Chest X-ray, PA view. Patient: 56 years old, sex M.
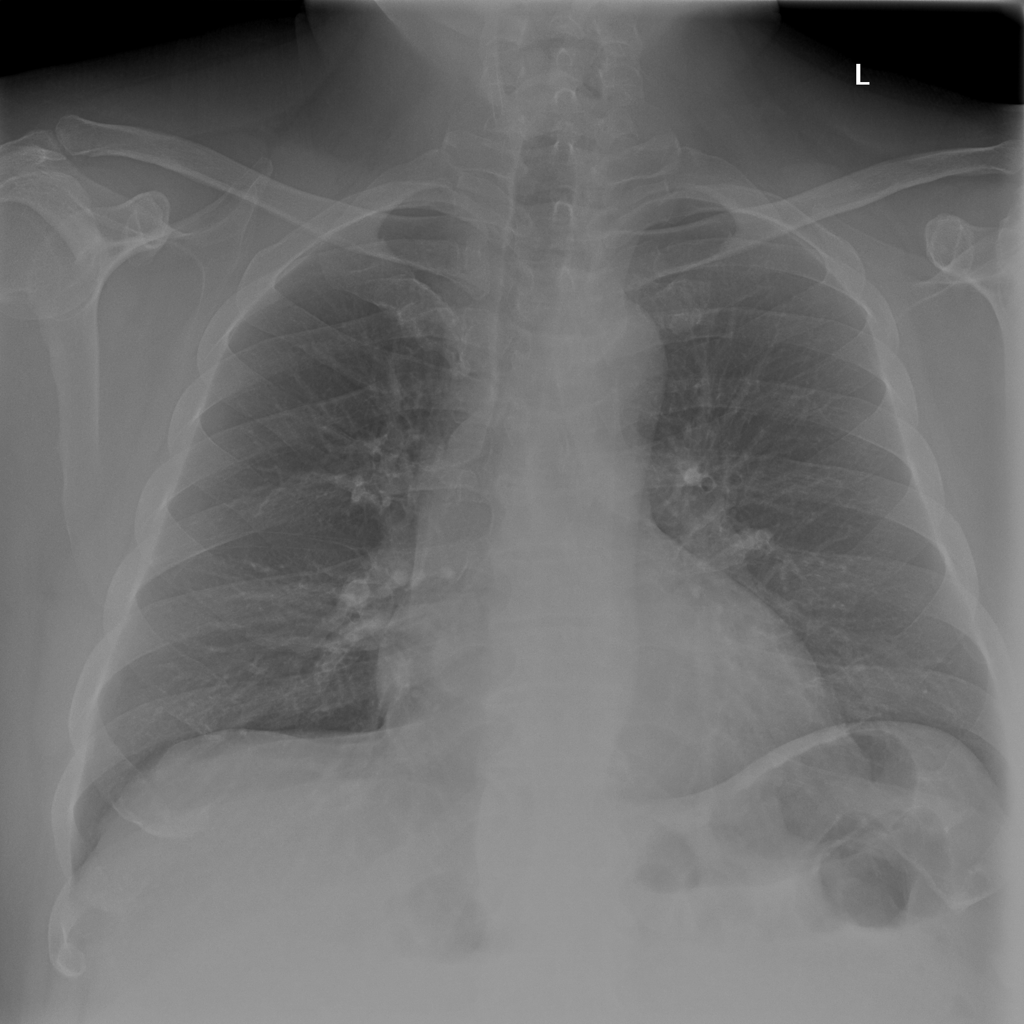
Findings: Atelectasis